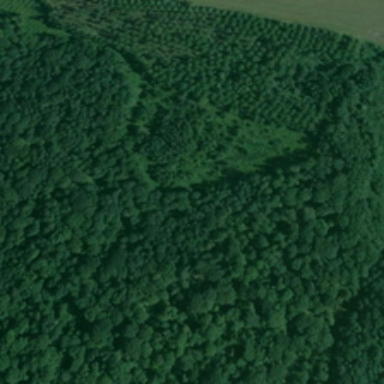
There are many trees and some grassland .